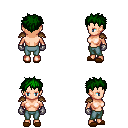
a pixel art fantasy rpg character, female body template, human, light skin, leather shoulder armor, teal pants, green bedhead hairstyle, metal gloves, brown slippers, four views (front, back, left, right), 2x2 character sprite sheet, small pixel art, hard edges, no anti-aliasing